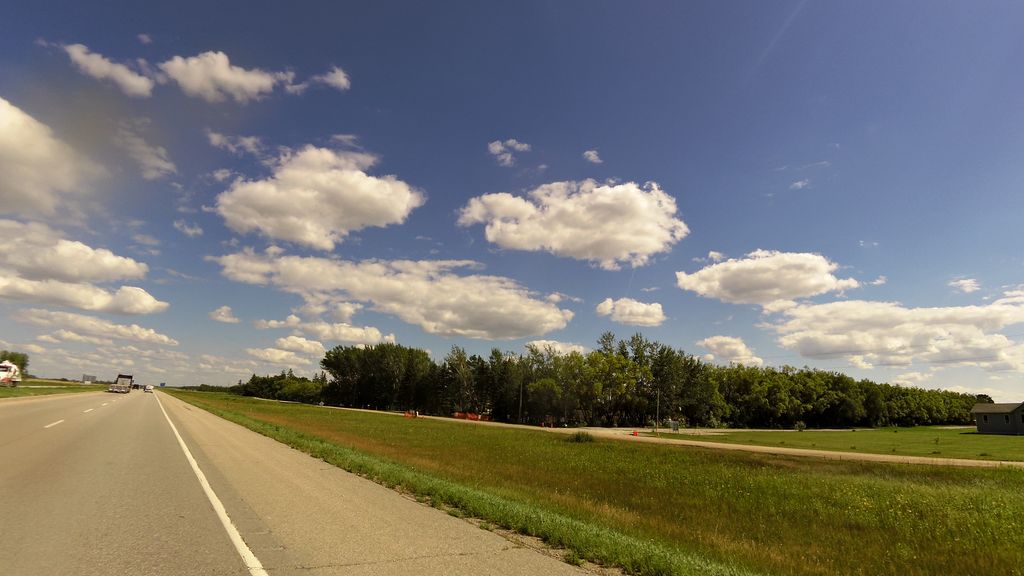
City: winnipeg